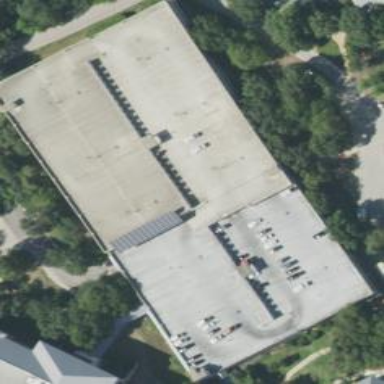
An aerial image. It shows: Multi-storey garage used for parking.